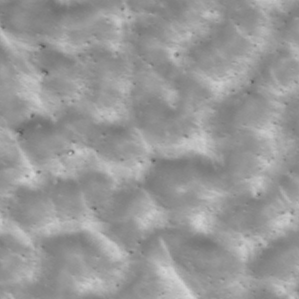
Label: non_frost